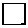
Label: square